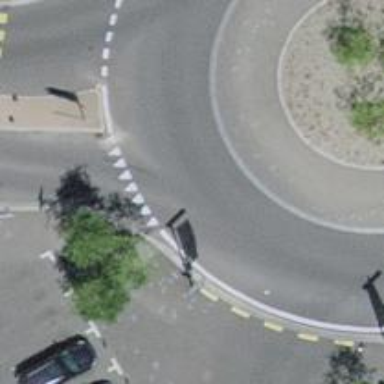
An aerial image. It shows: Road with "give way" sign.